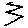
Label: zigzag